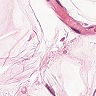
Metastatic tissue present: no